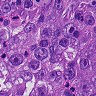
Metastatic tissue present: yes